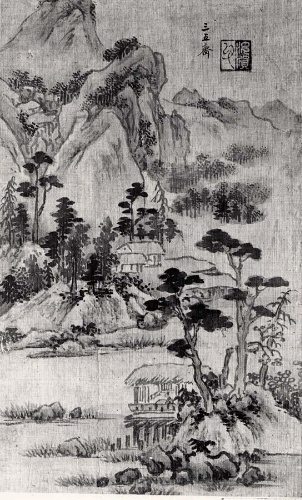
Artist: Samoje
Artist bio: active late 18th century
Date: late 18th century
Object type: Painting
Classification: Paintings
Medium: Framed painting; ink and color on hemp or ramie
Culture: Korea
Period: Joseon dynasty (1392–1910)
Dimensions: 17 7/8 x 10 7/8 in. (45.4 x 27.6 cm)
Department: Asian Art
Credit line: Rogers Fund, 1915
Accession year: 1915
Repository: Metropolitan Museum of Art, New York, NY
Tags: Mountains|Landscapes|Pavilions